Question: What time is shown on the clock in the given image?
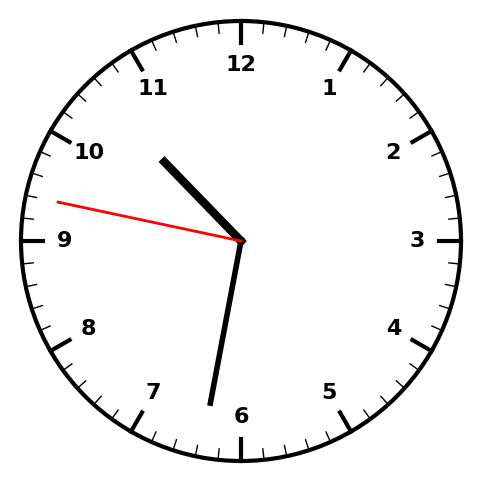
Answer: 10:31:47